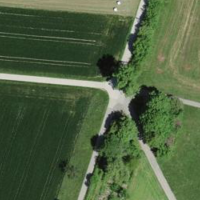
EUNIS habitat code: 25
Species observed at this site:
Prunus padus